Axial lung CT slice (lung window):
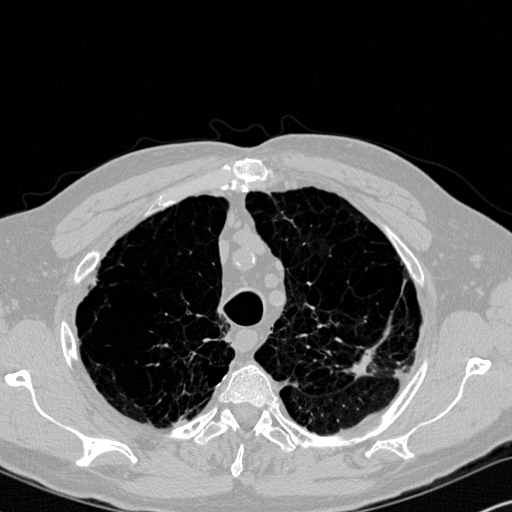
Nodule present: yes
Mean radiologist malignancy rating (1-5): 4